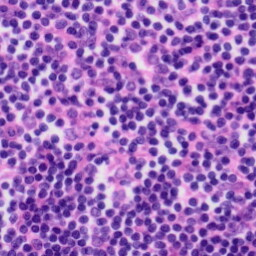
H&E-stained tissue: Tonsil